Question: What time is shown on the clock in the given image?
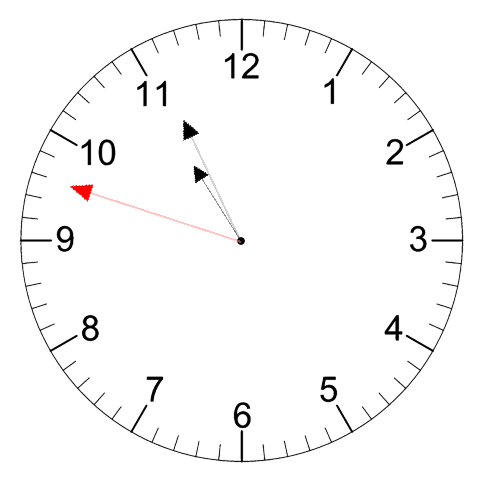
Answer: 10:55:48